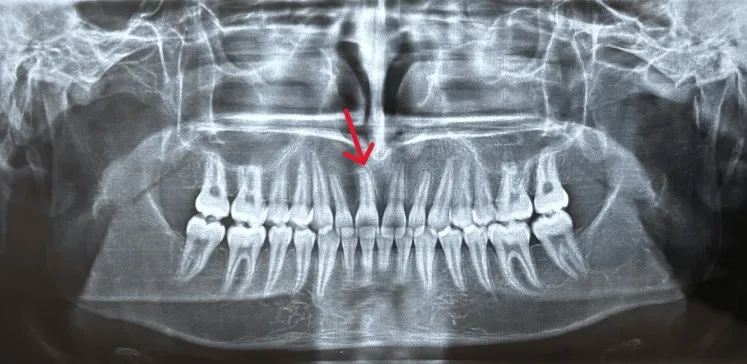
Post-treatment panoramic radiograph.
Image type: radiology (x_ray)